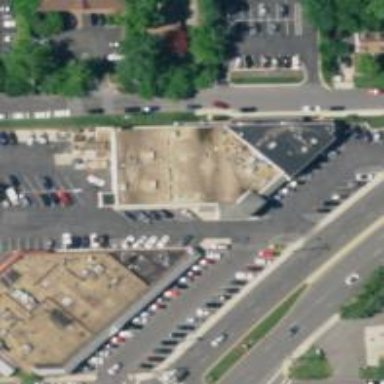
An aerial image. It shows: Pharmacy providing healthcare services.